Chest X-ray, PA view. Patient: 40 years old, sex M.
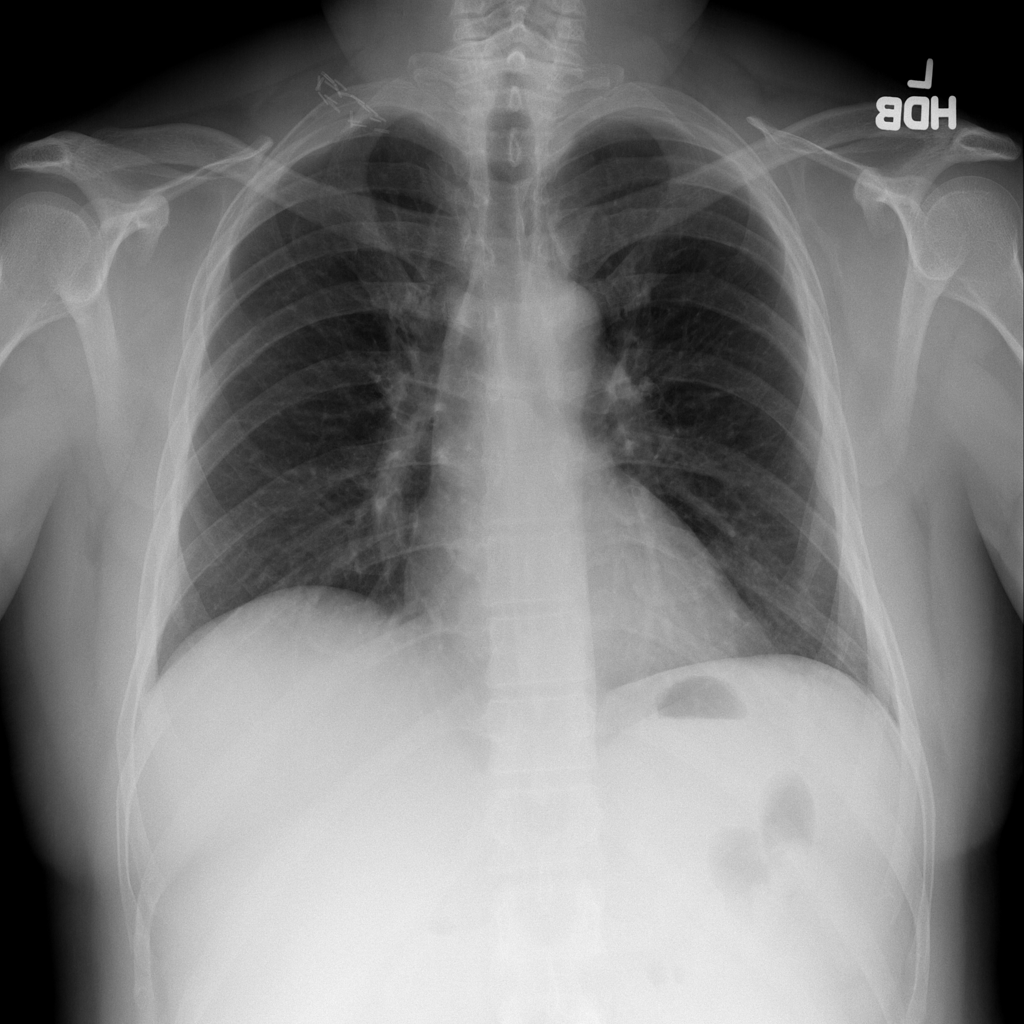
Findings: No Finding